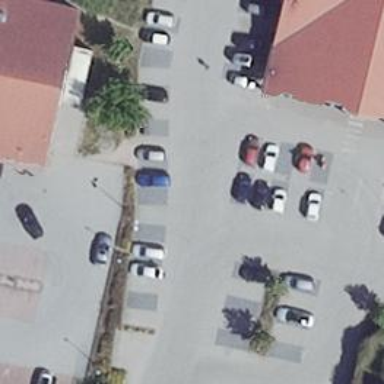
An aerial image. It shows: Road serving as parking aisle.